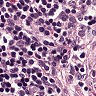
Metastatic tissue present: no